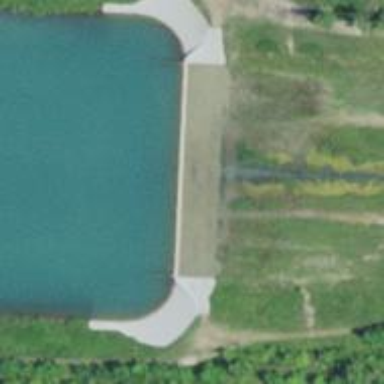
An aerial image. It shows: Dam along waterway.